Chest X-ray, AP view. Patient: 53 years old, sex M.
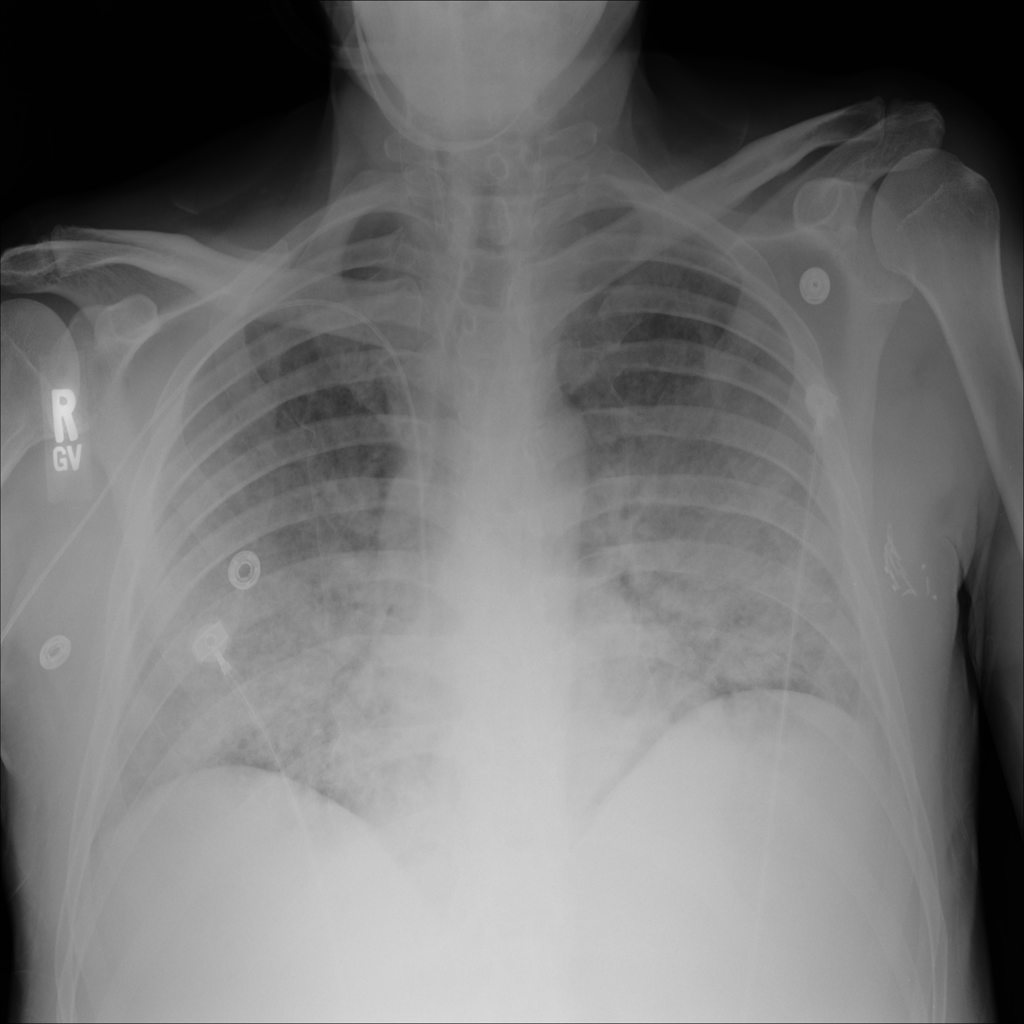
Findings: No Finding